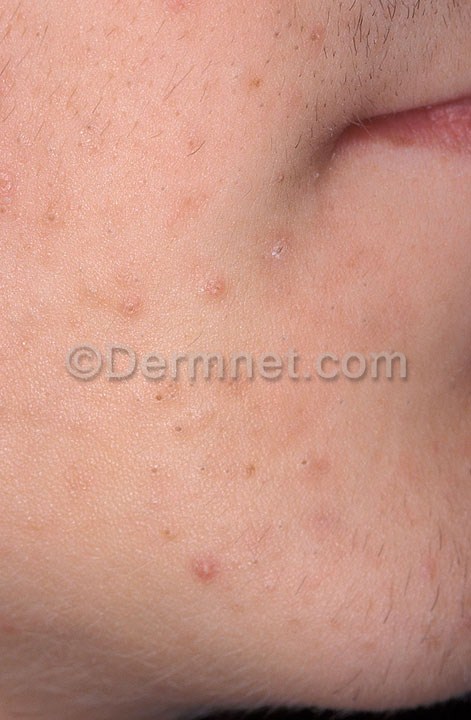
Disease: Acne and Rosacea Photos